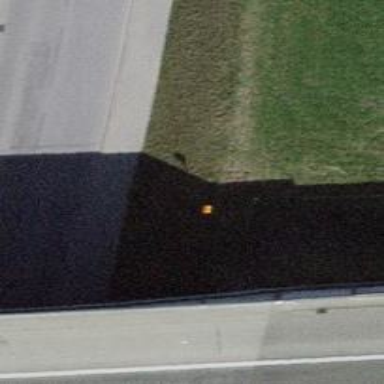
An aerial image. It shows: Aerial marker.